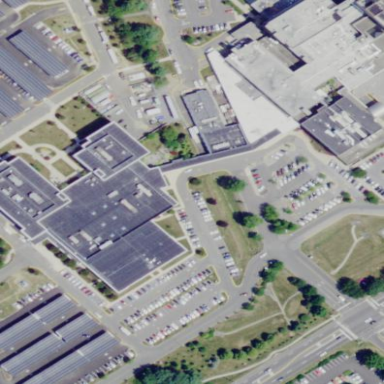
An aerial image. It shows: Hospital building.